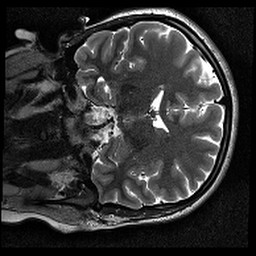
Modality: T2w
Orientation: coronal